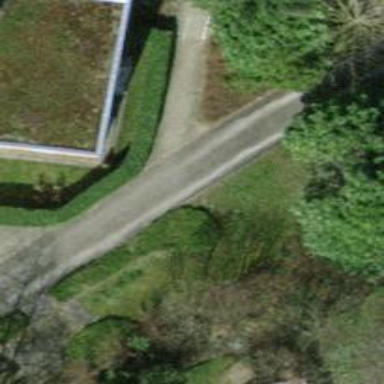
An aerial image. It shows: Hedge barrier.